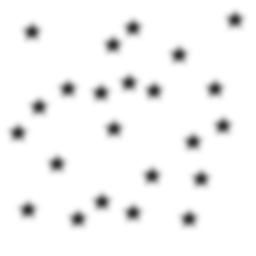
Squares: 0
Triangles: 0
Stars: 23
Total shapes: 23